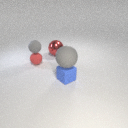
large red metal sphere to the right of small red rubber sphere